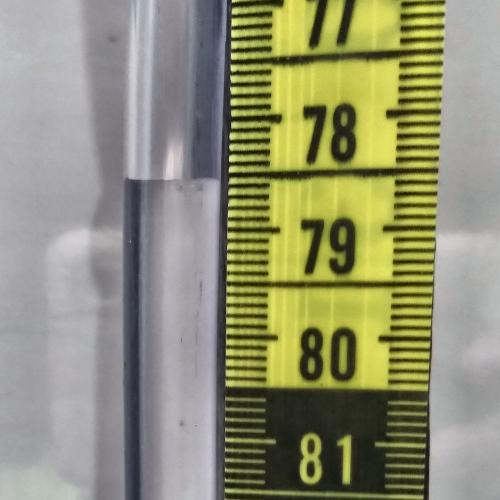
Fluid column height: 78.5 cm